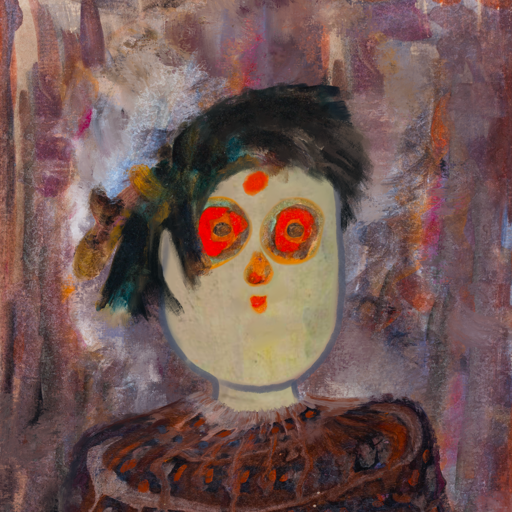
Background: Hypocrite, Head And Neck Front: Hill_Girl, Face Front: Sisters, Bust: Hypocrite, Hair Front: Pipe, Head Accessory: Blank, Second Necklace: Blank, Necklace: Blank, Baby: Blank